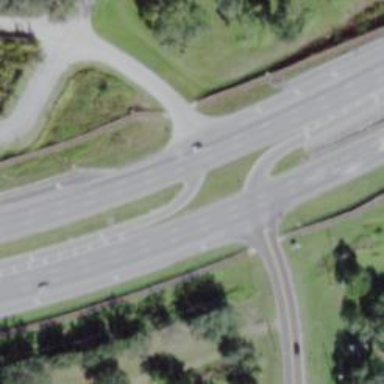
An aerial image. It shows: Primary link road with asphalt surface.